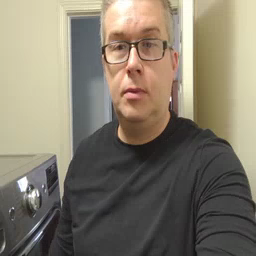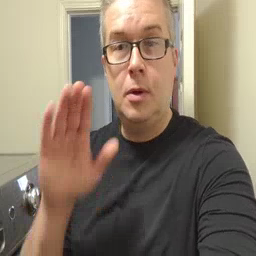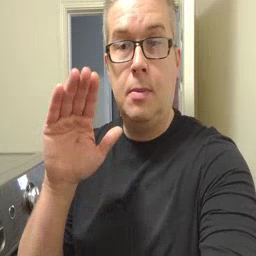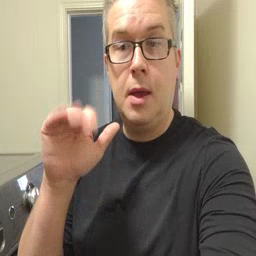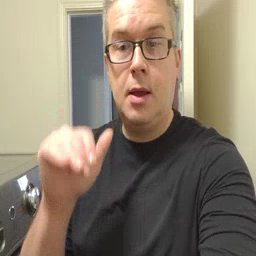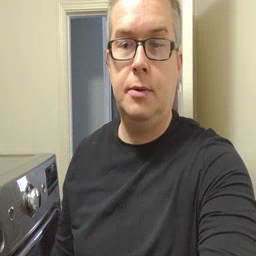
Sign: bye